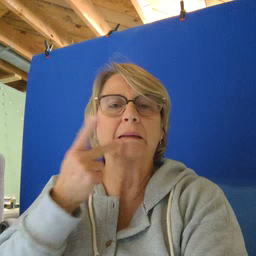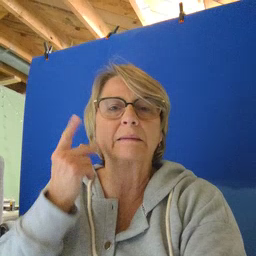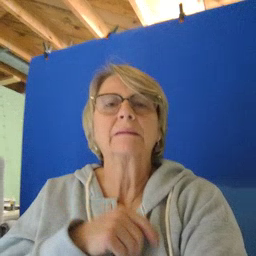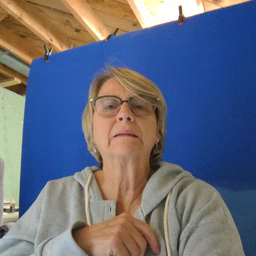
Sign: kiss